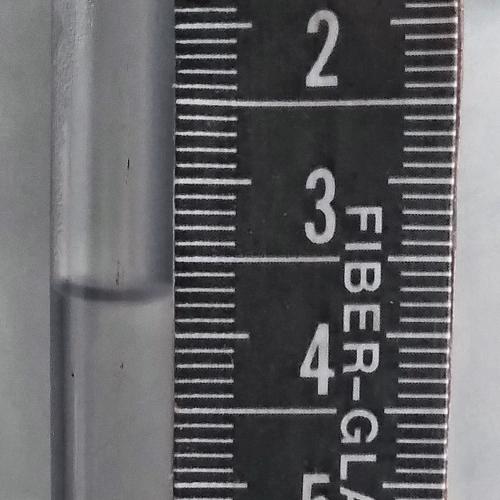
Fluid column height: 3.7 cm